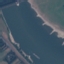
Land use / land cover class: River